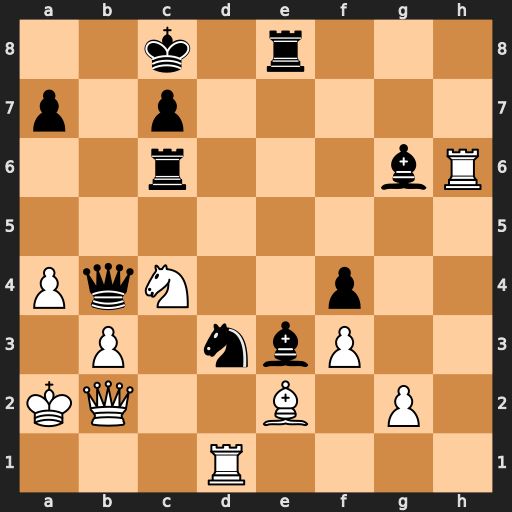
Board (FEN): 2k1r3/p1p5/2r3bR/8/PqN2p2/1P1nbP2/KQ2B1P1/3R4
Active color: w
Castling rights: -
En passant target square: -
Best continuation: Bxd3 Bxd3 Rxc6 Bxc4 Rxc4